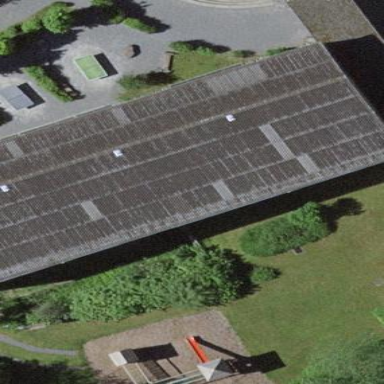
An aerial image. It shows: School building.